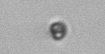
Label: nanoplankton_mix